Field crop: maize
Growth stage: 2
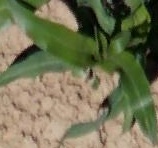
Species: maize